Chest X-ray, PA view. Patient: 54 years old, sex M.
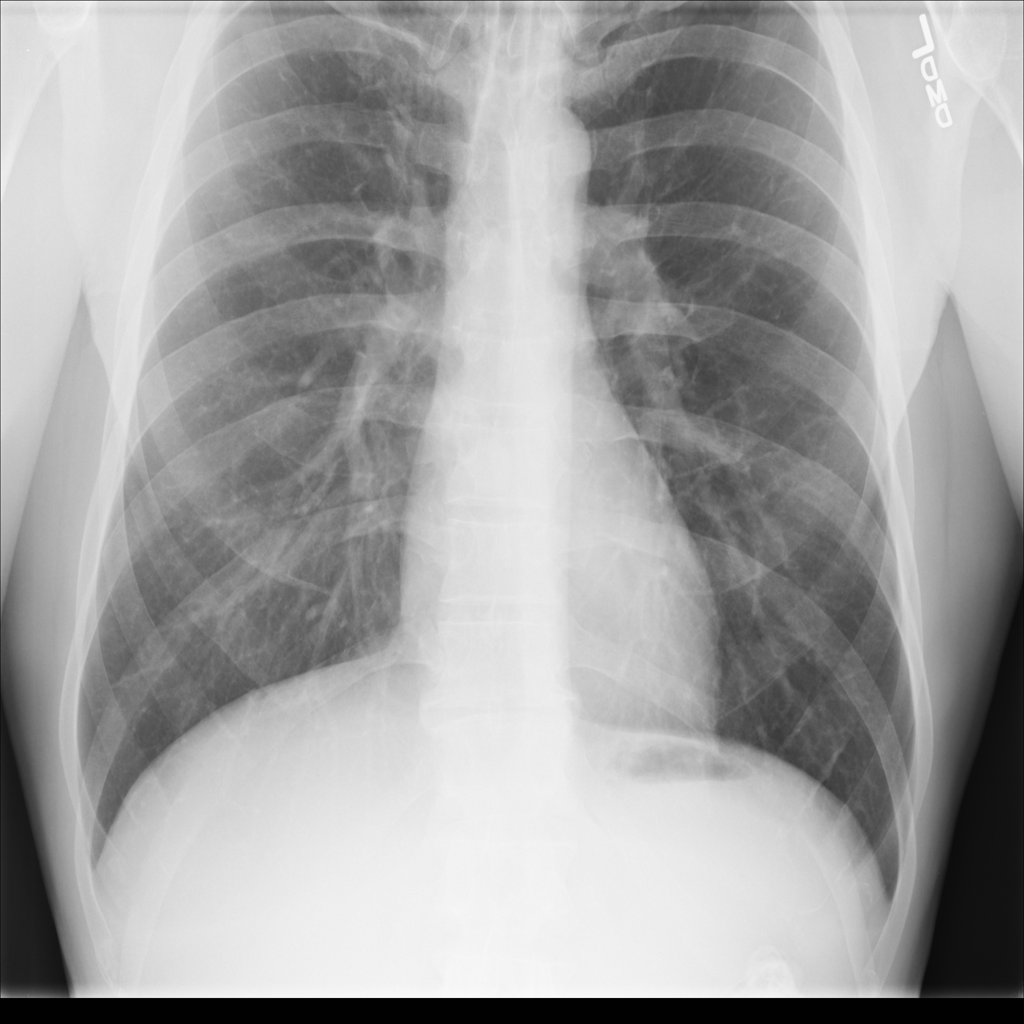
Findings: No Finding